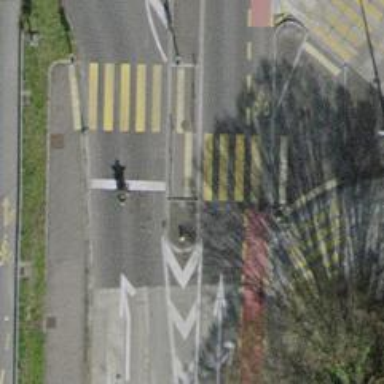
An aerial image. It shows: Marked crossing with zebra stripes on the road.